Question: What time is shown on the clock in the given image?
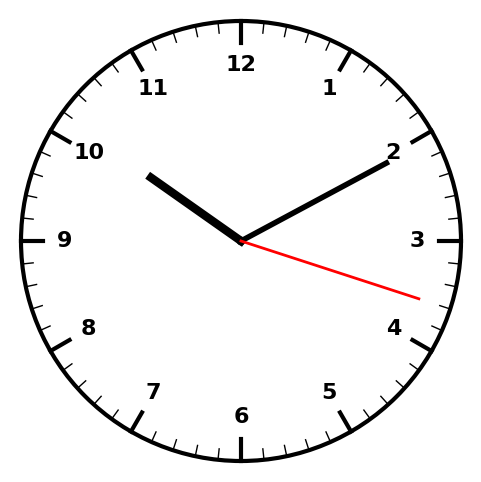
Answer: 10:10:18